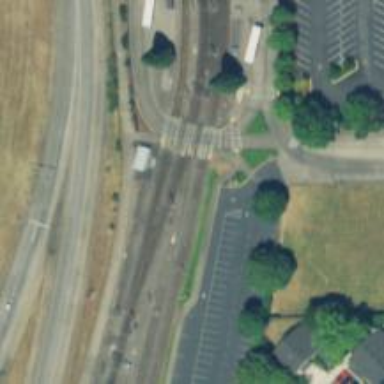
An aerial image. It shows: Busway road.